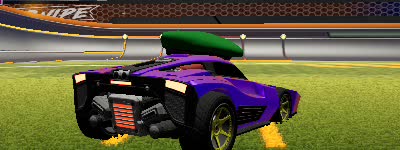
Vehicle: breakout